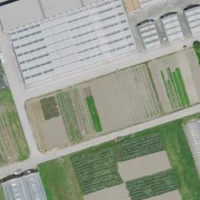
EUNIS habitat code: 55
Species observed at this site:
Portulaca oleracea